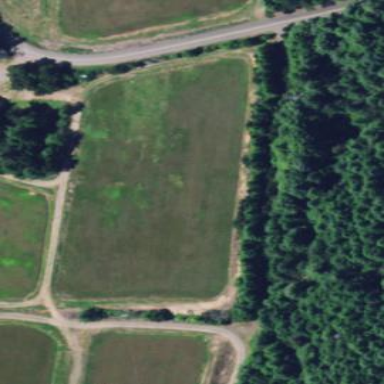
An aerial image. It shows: Farmland with cranberries as the main crop.